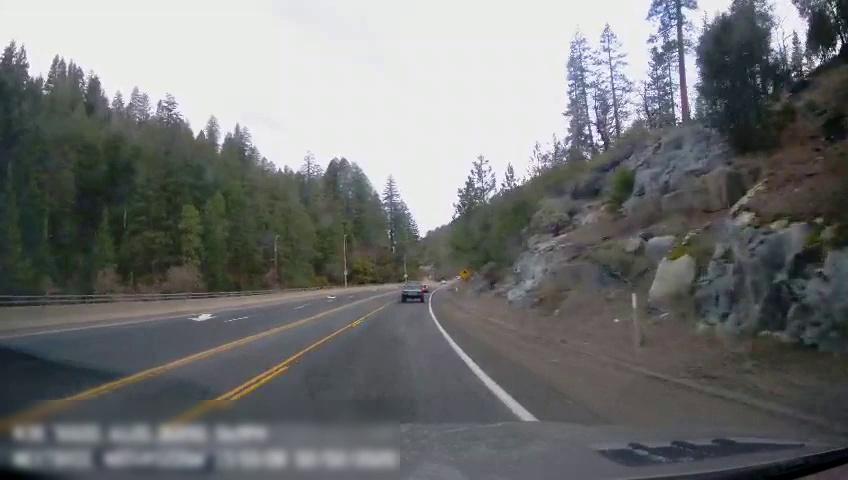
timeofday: Day
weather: Sunny
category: Drivable Space
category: Vehicles | Truck
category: Lanes | Current Lane
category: Lanes | Current Lane
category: Lanes | Alternate Lane
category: Lanes | Alternate Lane
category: Lanes | Alternate Lane